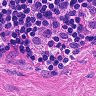
Metastatic tissue present: no